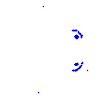
Particle: pion